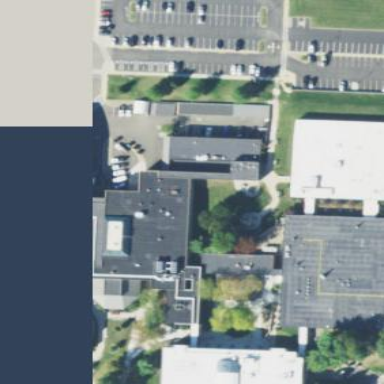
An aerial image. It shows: College building.